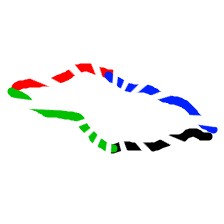
Shape: parallelogram